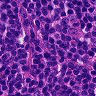
Metastatic tissue present: no